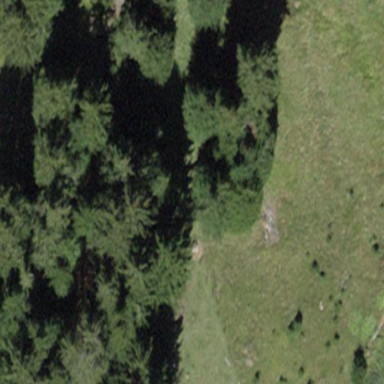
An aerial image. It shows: Forest area.